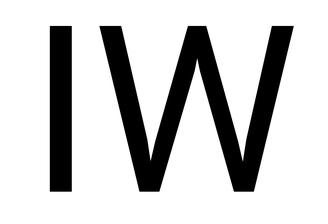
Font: Roboto_Regular